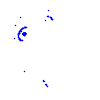
Particle: kaon